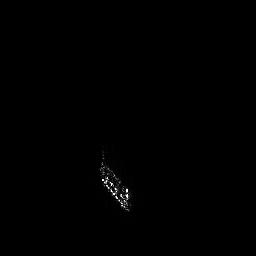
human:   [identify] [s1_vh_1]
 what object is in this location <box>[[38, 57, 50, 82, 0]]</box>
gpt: <ref>1 large ship at the center</ref>